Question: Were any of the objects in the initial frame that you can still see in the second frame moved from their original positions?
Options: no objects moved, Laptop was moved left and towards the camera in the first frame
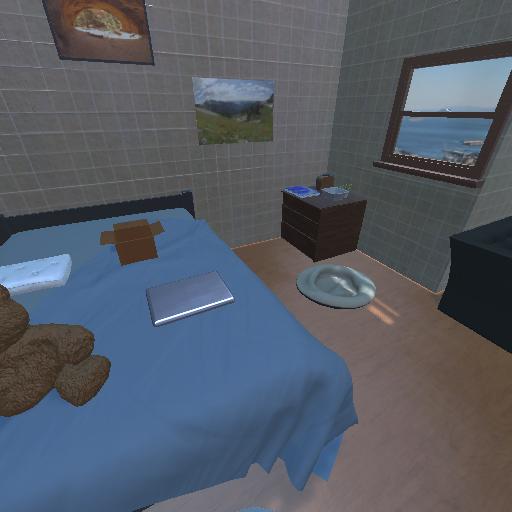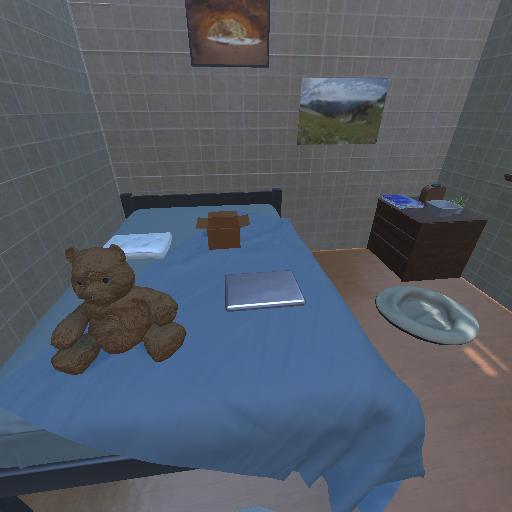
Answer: no objects moved